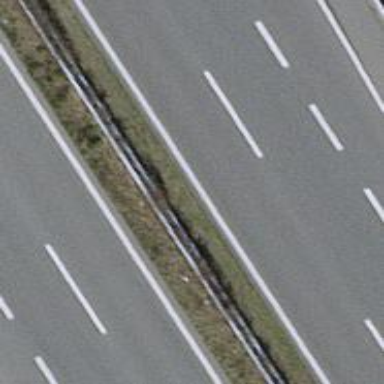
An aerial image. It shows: Motorway junction.